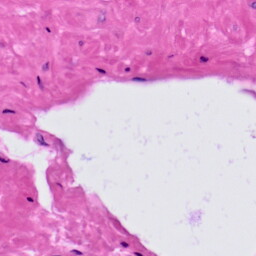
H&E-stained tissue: Prostate